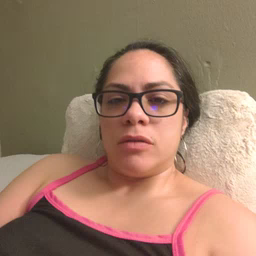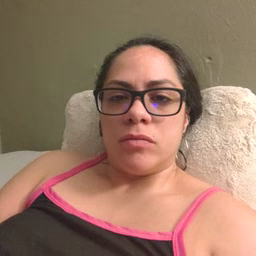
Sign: finger